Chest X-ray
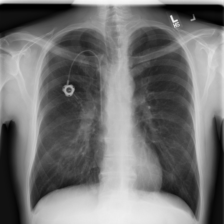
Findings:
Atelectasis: negative
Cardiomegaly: negative
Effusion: negative
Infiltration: negative
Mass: negative
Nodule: negative
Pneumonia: negative
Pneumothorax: negative
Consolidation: negative
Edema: negative
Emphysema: negative
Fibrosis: negative
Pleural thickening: negative
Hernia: negative